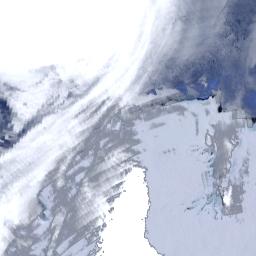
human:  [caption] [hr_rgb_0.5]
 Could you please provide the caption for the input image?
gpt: A thick white cloud floats on the deep blue sea .

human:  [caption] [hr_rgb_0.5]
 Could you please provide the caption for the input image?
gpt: The stratus clouds are located above the surface of the sea .

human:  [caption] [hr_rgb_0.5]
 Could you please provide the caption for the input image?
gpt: The white cloud is above land .

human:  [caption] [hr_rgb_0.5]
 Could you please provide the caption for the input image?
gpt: Large group of white clouds on blue sea .

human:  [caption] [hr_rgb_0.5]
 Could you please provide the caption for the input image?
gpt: There are white clouds over a blue sea .